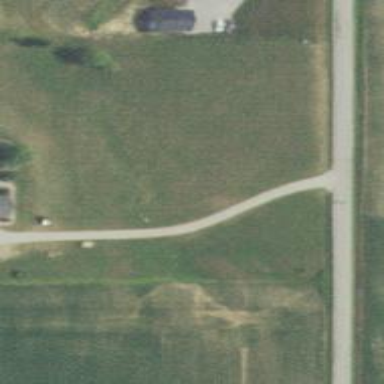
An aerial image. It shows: Driveway.